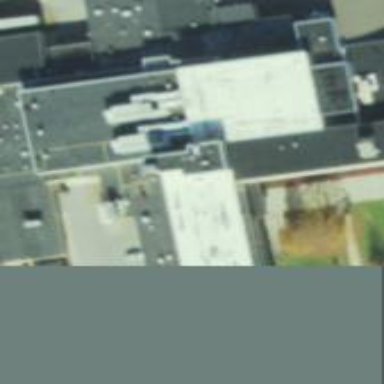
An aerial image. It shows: School building.